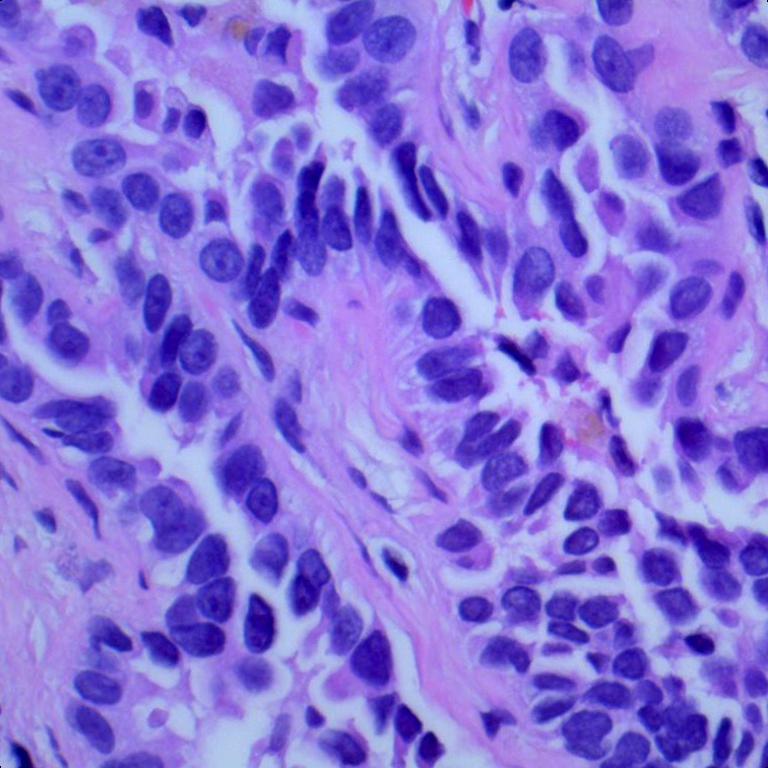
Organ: lung
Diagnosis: adenocarcinomas